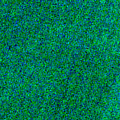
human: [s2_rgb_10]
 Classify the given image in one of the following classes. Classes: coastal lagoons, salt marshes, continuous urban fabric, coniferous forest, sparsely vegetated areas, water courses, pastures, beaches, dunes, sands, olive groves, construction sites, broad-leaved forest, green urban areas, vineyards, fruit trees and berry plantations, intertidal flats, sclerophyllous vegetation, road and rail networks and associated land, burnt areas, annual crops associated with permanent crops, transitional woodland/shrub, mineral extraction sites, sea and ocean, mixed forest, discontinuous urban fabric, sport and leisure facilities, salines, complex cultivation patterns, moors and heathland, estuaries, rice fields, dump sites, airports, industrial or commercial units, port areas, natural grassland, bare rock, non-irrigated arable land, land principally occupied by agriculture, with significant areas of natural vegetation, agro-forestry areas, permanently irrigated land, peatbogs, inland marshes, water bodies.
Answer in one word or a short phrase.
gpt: sea and ocean